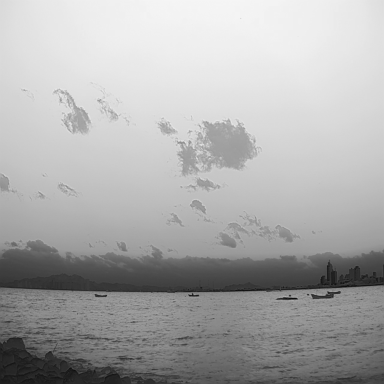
There are four bulk_carriers in the infrared image.